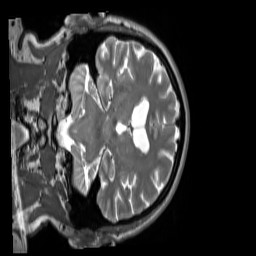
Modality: T2w
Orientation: coronal
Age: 65
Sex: male
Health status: ill
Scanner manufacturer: siemens
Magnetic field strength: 3 T
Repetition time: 2.8 s
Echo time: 0.326 s